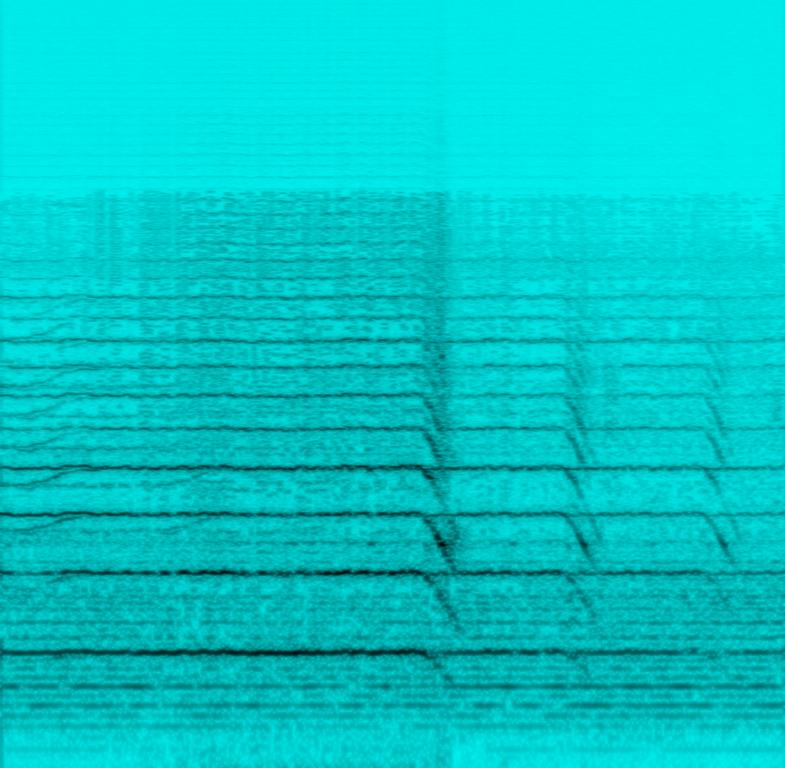
The low quality recording features a suspenseful synth pad playing in the background and echoing breathy flute melody playing over it. It sounds intense, mellow and relaxing.